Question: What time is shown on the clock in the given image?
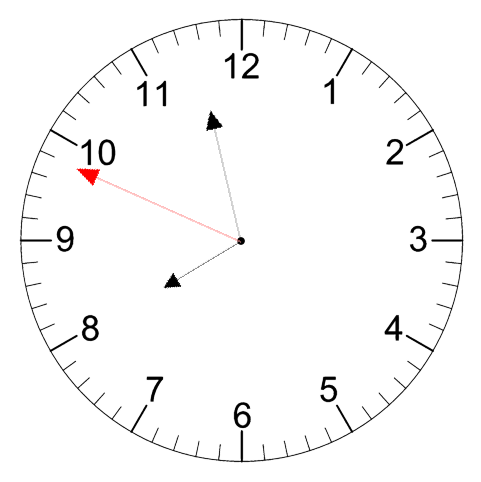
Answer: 07:57:49